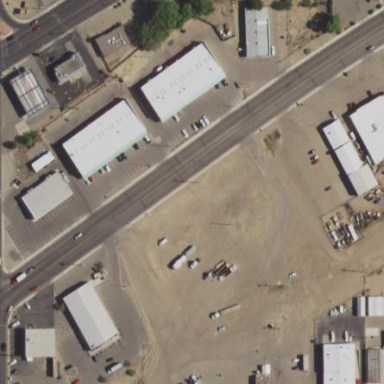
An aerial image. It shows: Commercial area.